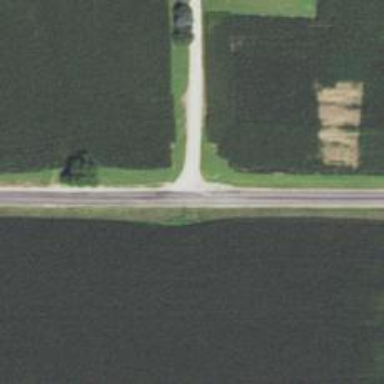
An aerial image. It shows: Unclassified road.